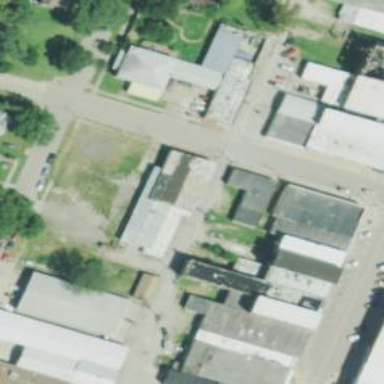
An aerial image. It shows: Alleyway designated as service road.